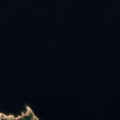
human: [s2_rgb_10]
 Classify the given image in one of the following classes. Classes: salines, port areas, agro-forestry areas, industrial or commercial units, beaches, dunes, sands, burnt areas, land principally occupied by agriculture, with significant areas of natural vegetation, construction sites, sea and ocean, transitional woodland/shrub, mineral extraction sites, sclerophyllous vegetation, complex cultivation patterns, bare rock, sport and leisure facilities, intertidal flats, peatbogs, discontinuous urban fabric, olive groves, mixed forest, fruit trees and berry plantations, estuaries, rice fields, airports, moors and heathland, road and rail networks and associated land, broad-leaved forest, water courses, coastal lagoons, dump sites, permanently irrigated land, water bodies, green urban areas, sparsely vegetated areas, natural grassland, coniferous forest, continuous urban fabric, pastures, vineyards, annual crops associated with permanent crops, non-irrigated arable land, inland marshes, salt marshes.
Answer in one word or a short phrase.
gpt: coniferous forest, sea and ocean